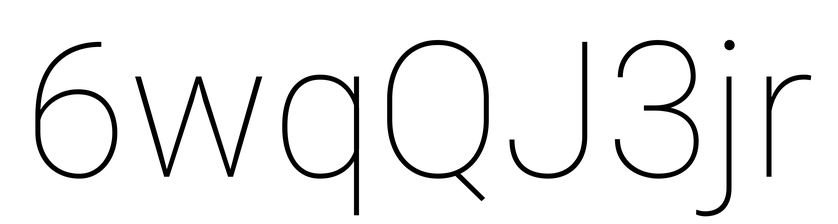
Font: Roboto_Thin